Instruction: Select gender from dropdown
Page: traveler
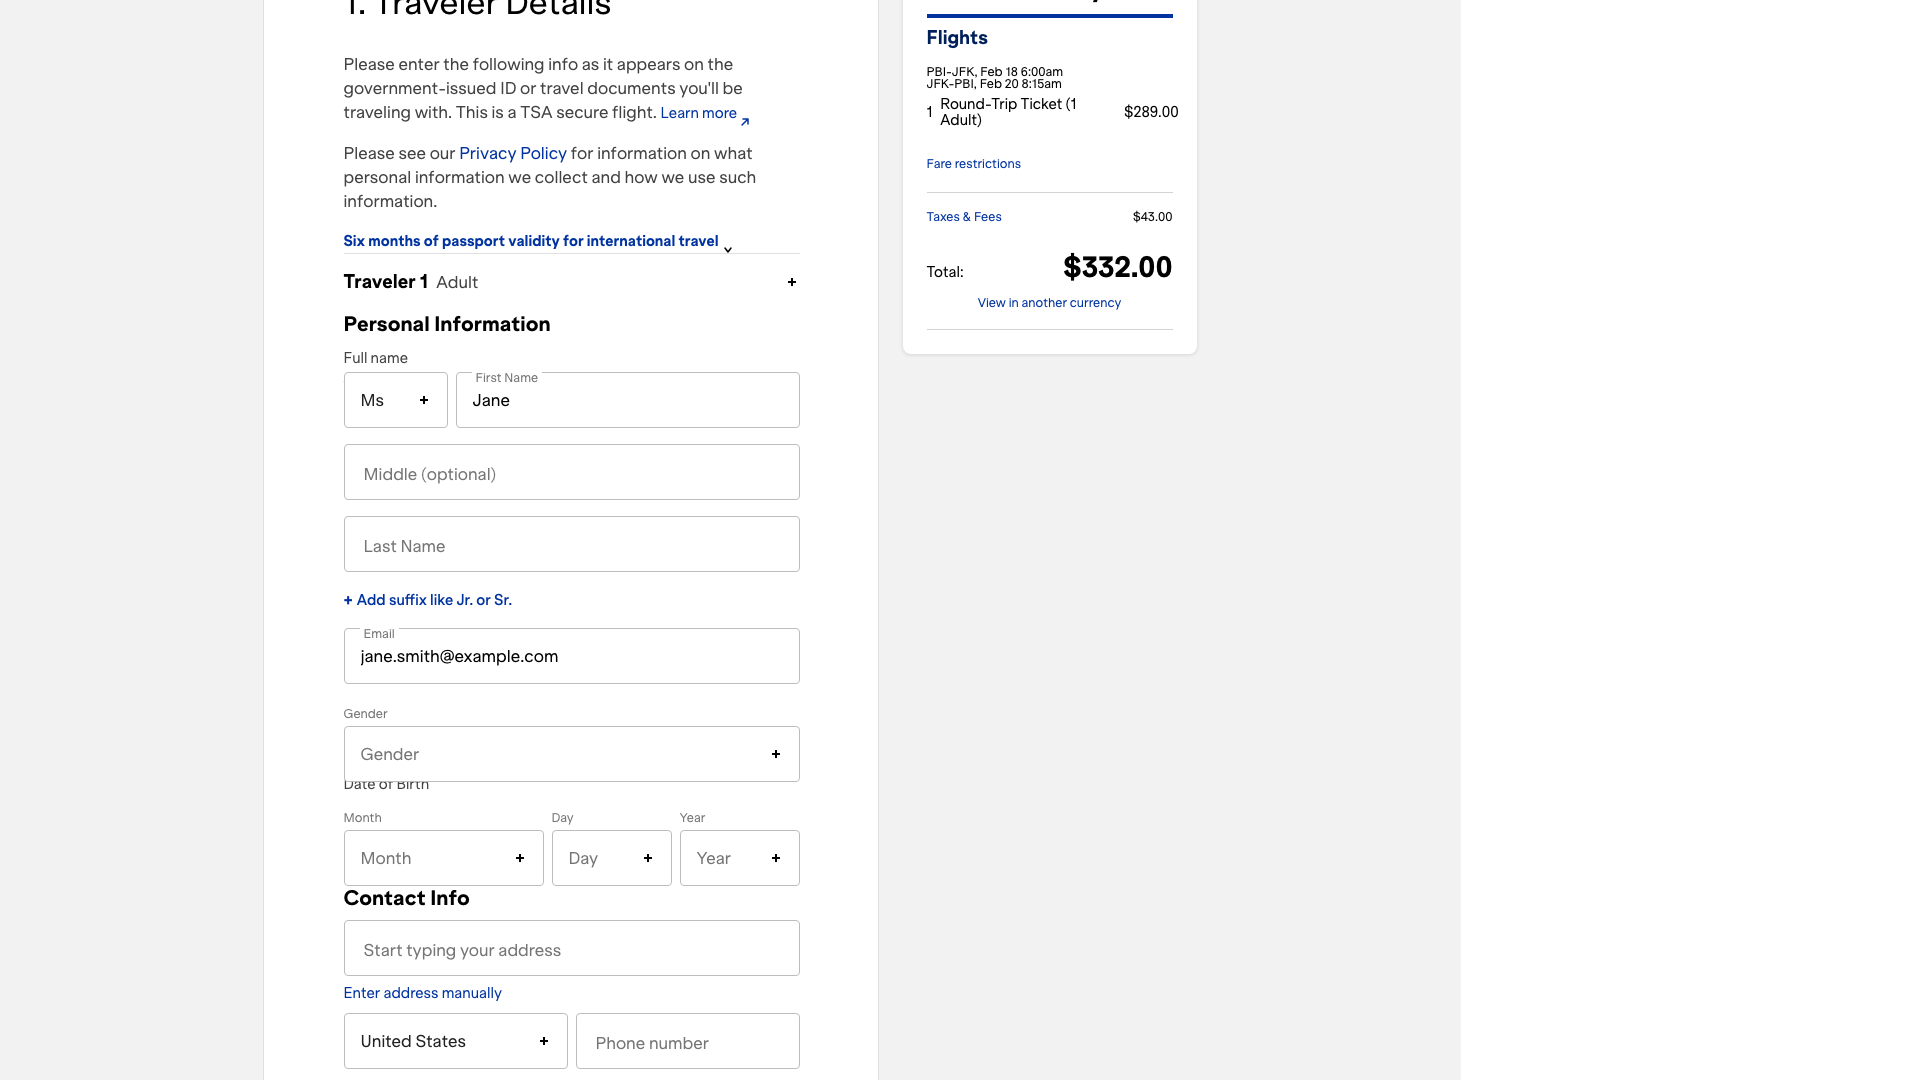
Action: click